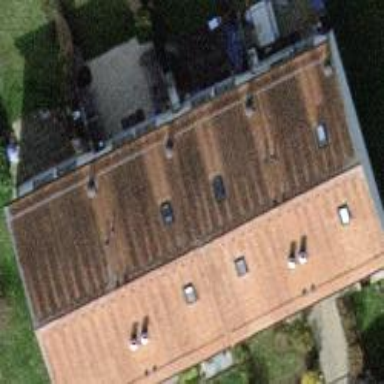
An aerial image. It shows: Terrace building.